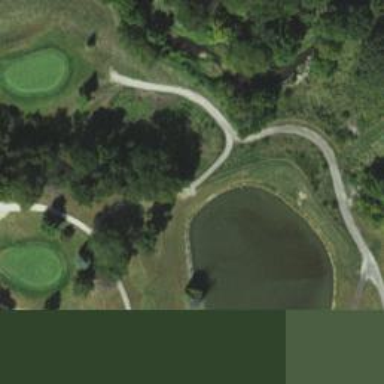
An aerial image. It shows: Service road designated as golf cart path.